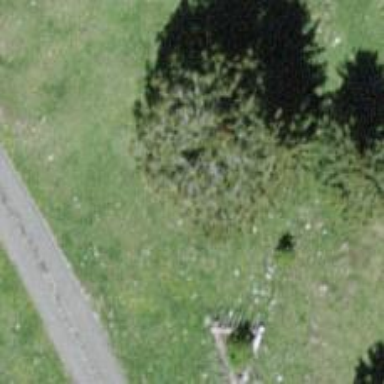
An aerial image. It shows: Needle-leaved tree in nature.